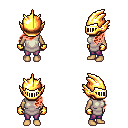
a pixel art fantasy rpg character, female body template, human, tanned skin, white tunic, magenta pants, red left-swept hairstyle, gold helm, gold gloves, four views (front, back, left, right), 2x2 character sprite sheet, small pixel art, hard edges, no anti-aliasing